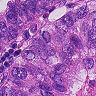
Metastatic tissue present: yes